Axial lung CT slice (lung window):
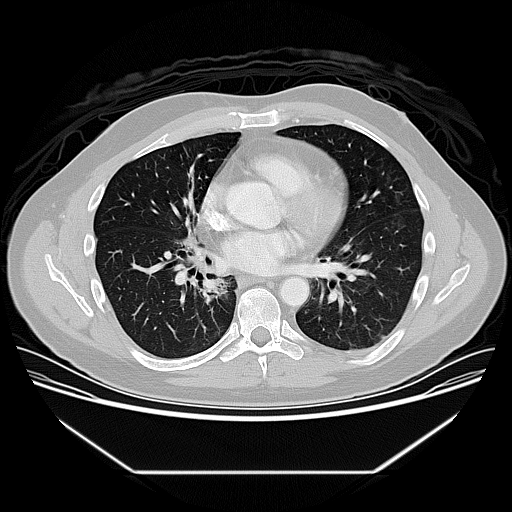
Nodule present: no